Interaction volume radius: 10 \u00c5
Interaction volume height: 15 \u00c5
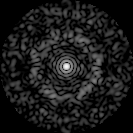
Disorder parameter: 0.8306